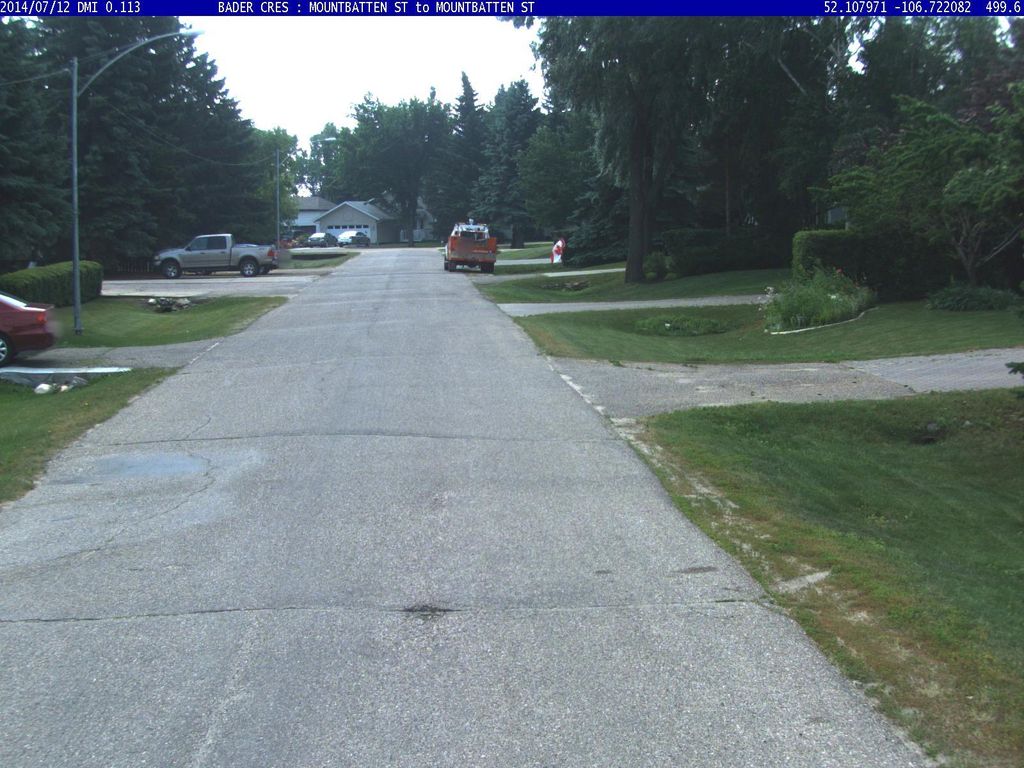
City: saskatoon